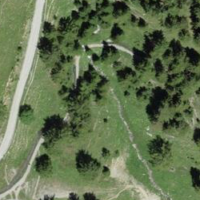
EUNIS habitat code: 23
Species observed at this site:
Pimpinella major
Caltha palustris
Pinguicula alpina
Crepis pyrenaica